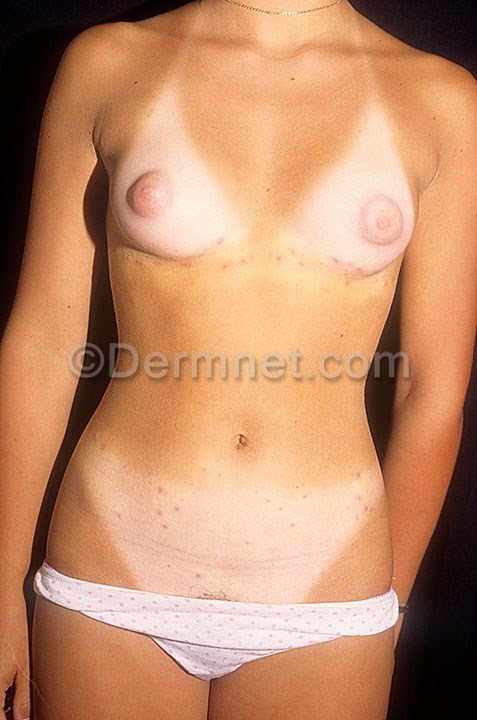
Disease: Cellulitis Impetigo and other Bacterial Infections